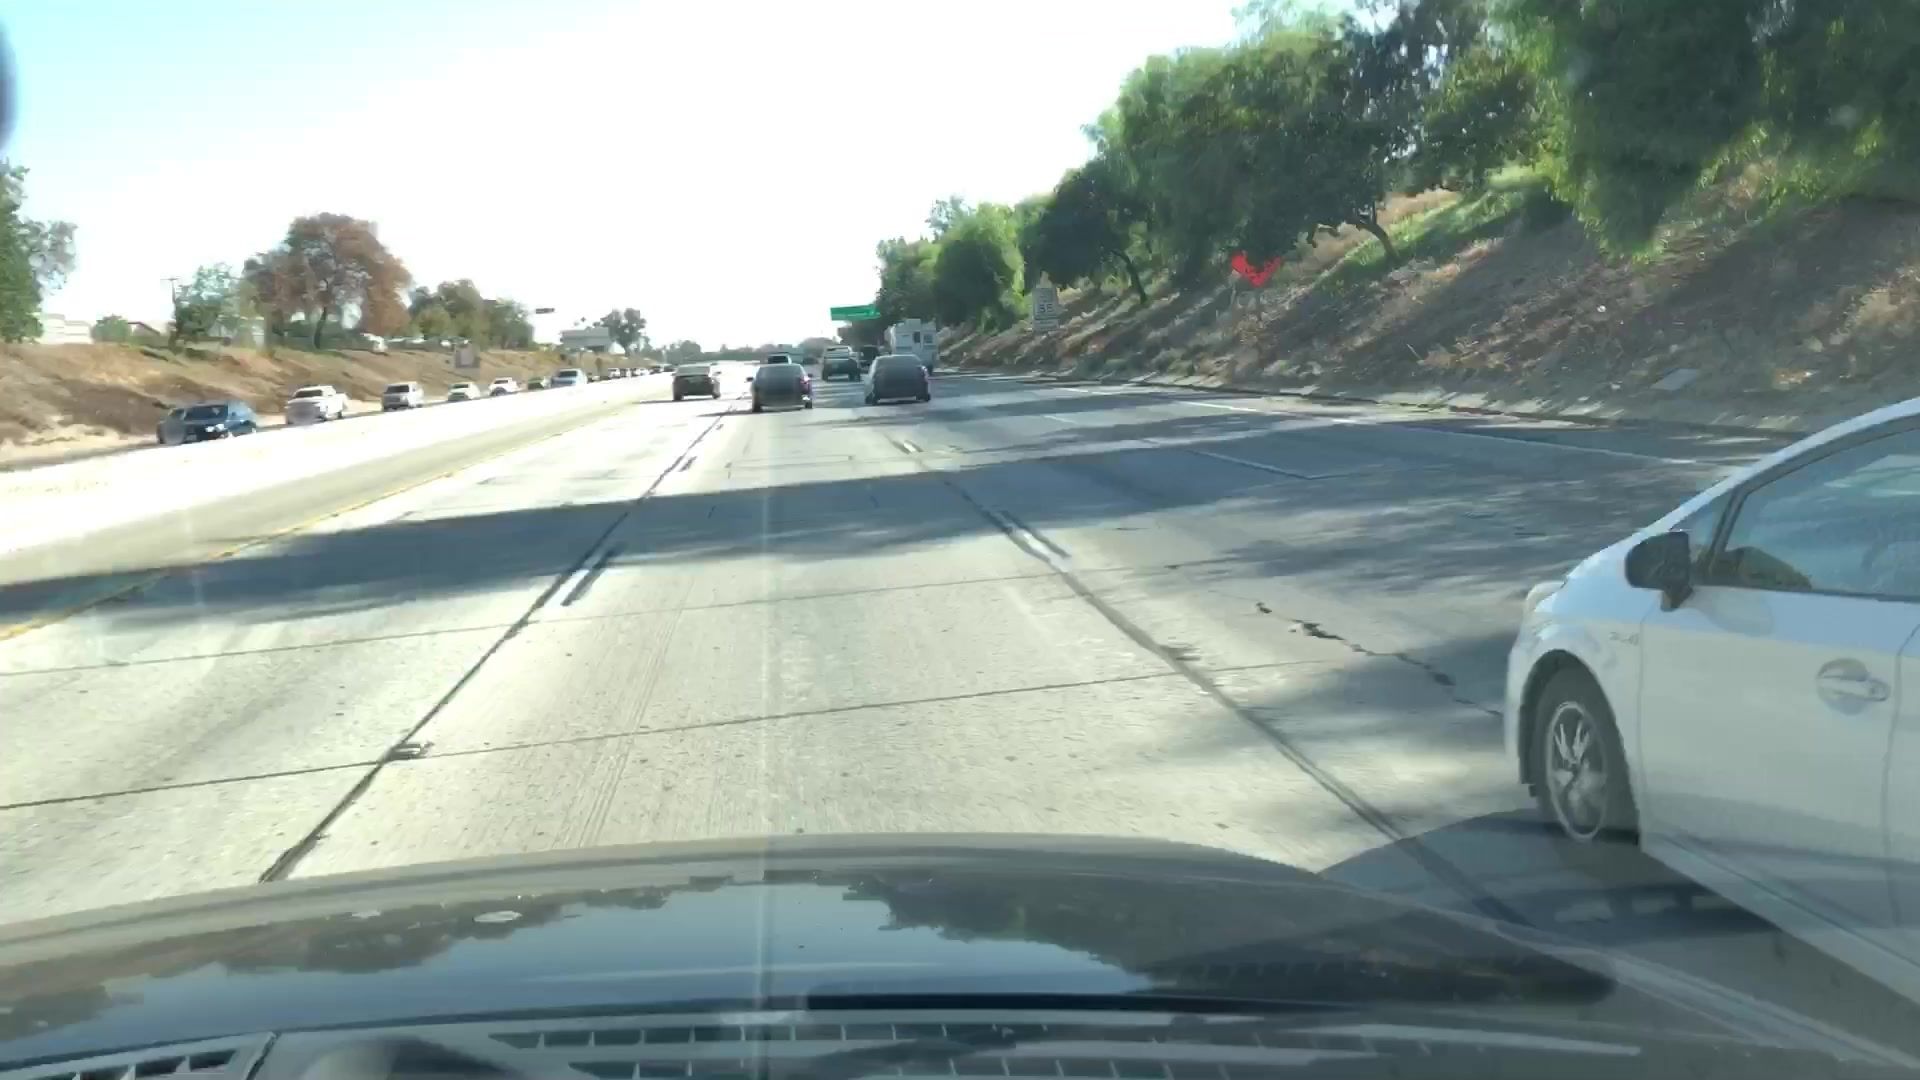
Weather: clear
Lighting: day
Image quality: good
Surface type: driving surface
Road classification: motorway, motorway_link
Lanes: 2, 1
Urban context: urban centre
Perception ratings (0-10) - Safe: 1.6, Lively: 4.85, Beautiful: 1.83, Boring: 6.24, Depressing: 4.43, Wealthy: 5.53